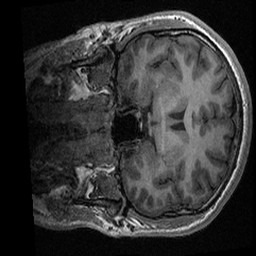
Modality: T1w
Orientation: coronal
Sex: male
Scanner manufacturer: ge
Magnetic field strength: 3 T
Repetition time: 0.0064 s
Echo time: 0.00281 s